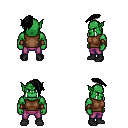
a pixel art fantasy rpg character, male body template, orc, green skin, brown sleeveless shirt, magenta pants, black long mohawk hairstyle, cloth bracers, black shoes, four views (front, back, left, right), 2x2 character sprite sheet, small pixel art, hard edges, no anti-aliasing